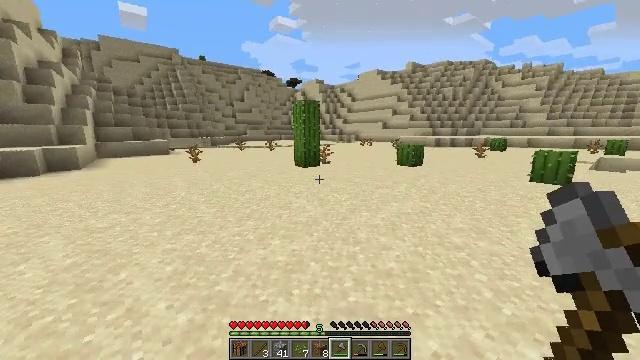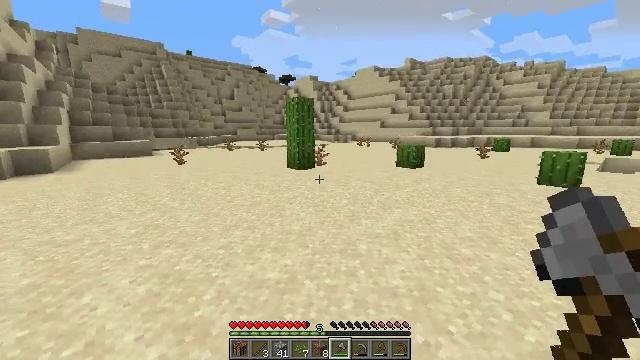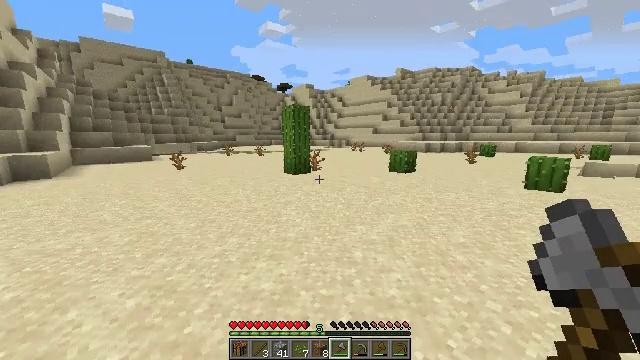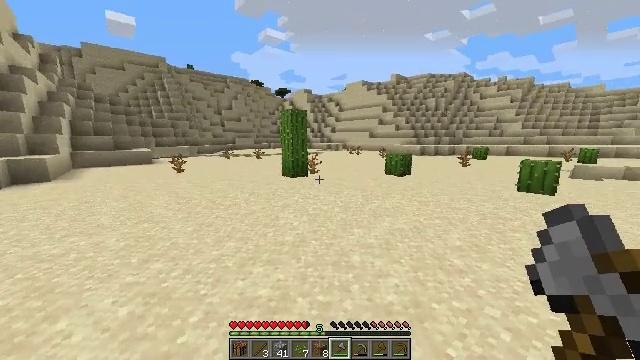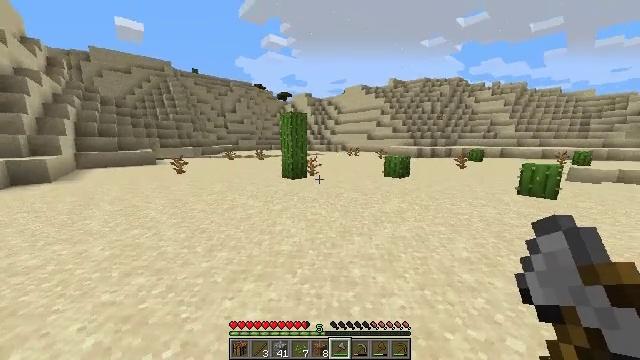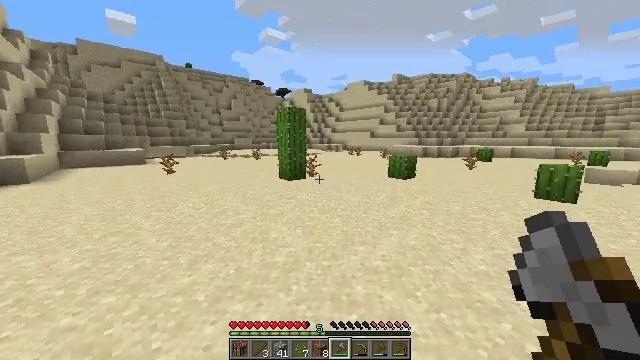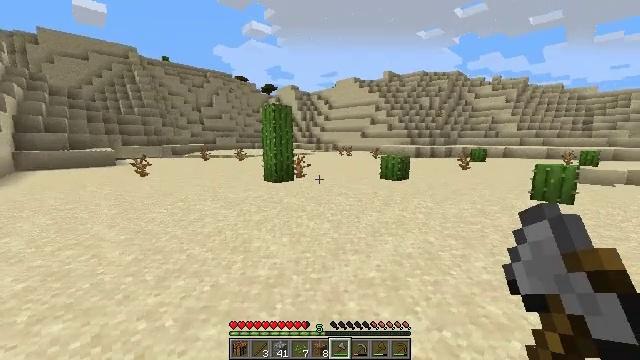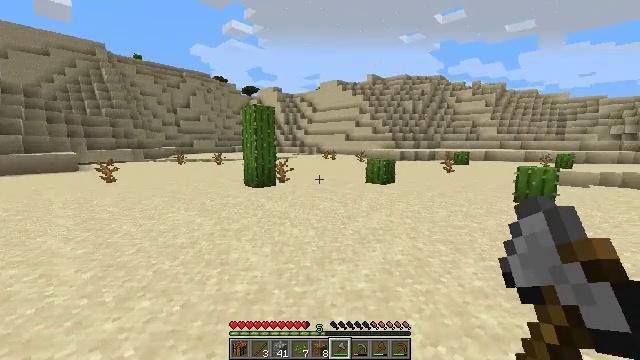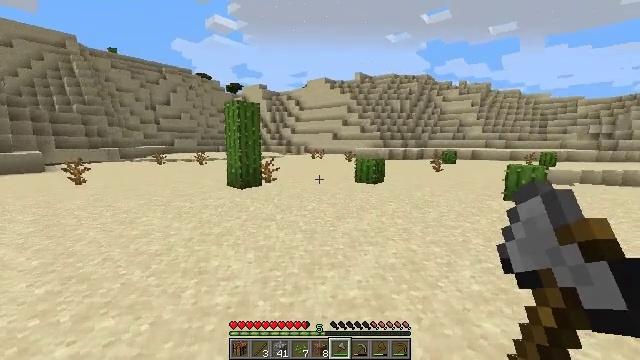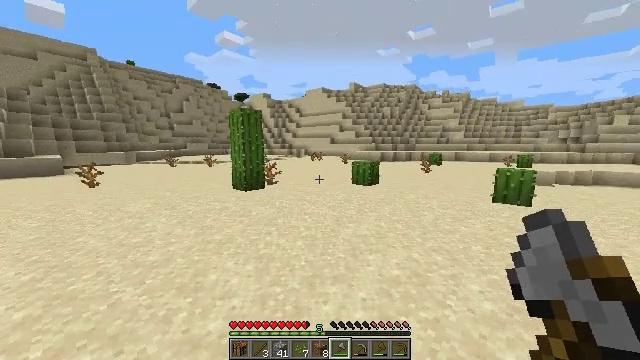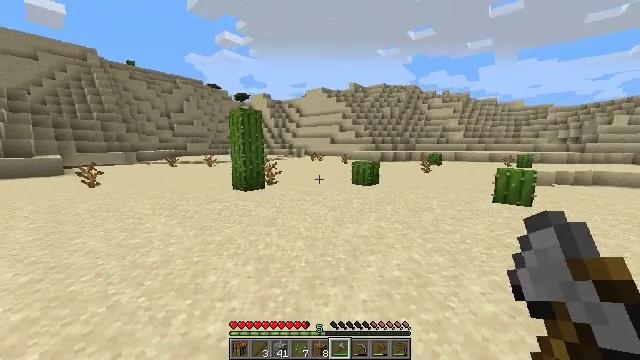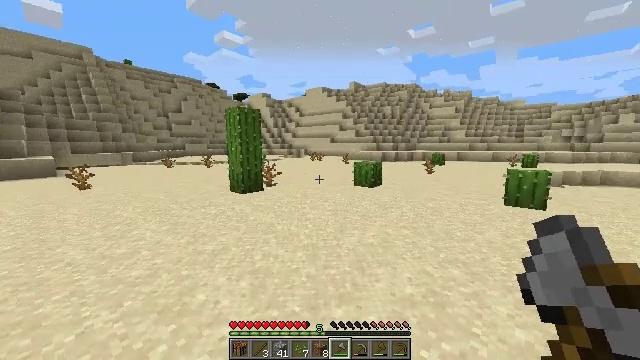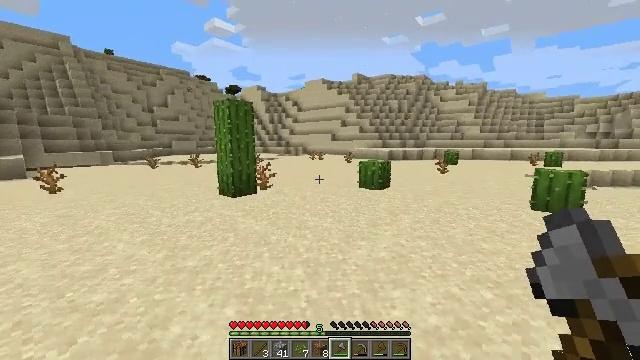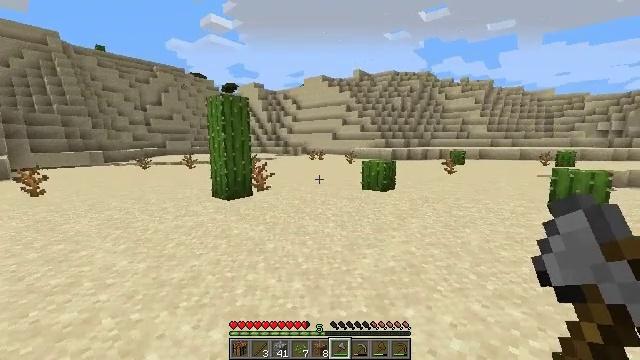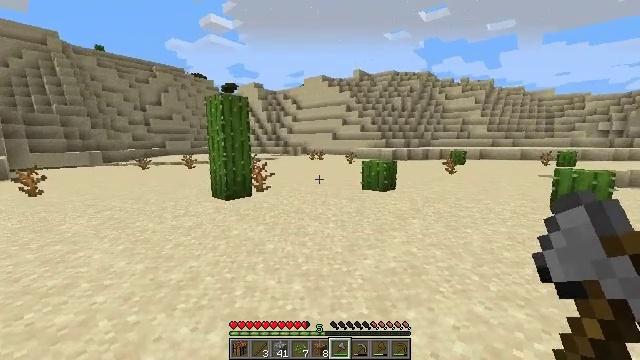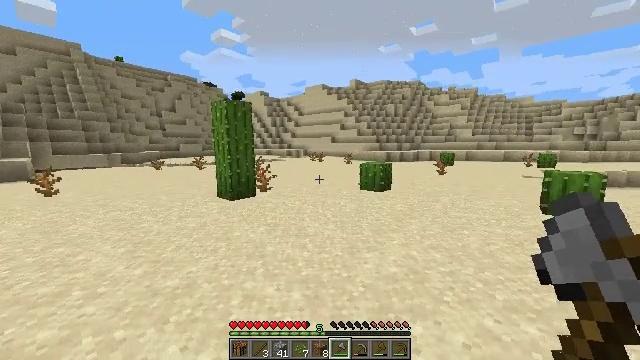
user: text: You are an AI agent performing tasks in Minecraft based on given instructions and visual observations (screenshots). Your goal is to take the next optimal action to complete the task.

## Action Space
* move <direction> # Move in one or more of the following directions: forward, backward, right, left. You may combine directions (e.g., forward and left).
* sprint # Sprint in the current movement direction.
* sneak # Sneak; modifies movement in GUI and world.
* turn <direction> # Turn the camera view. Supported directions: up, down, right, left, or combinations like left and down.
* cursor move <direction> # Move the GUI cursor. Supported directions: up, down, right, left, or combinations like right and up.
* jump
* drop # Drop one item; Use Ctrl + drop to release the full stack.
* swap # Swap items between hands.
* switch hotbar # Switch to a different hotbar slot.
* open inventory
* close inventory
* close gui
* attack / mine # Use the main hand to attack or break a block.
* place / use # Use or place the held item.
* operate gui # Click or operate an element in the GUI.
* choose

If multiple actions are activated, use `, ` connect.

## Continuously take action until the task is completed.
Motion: motion action
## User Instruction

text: Gather cactus by attacking it.
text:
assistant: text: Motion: move forward, turn right
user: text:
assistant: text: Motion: move forward, turn right
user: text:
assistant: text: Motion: move forward
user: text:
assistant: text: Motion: move forward
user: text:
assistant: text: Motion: move forward
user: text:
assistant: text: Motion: move forward, turn right
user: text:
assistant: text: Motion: move forward, turn right
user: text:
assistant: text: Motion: move forward, turn right
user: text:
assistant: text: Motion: move forward
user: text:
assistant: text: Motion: move forward
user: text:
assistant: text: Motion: move forward
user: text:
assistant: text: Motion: move forward
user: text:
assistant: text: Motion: move forward
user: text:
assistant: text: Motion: move forward
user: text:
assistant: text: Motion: move forward
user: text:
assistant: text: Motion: move forward
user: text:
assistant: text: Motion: move forward
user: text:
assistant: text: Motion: no_op
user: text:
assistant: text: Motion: move forward
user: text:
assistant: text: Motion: move forward
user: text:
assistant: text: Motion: no_op
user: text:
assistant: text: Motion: move forward
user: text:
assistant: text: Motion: move forward
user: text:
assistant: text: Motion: move forward
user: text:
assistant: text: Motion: move forward
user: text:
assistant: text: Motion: move forward
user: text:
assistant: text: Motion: move forward
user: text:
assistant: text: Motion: move forward
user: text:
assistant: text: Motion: move forward
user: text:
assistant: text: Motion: move forward